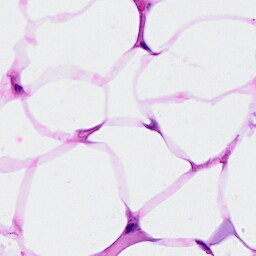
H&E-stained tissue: Breast